Question: I have a jQuery plugin that is use for tabbing menu like this code:
'''
div id="tabsWithStyle" class="style-tabs">
<ul>
<li>
<asp:LinkButton ID="Tozih" OnClick="Tozih_Click" href="#facebook" runat="server"><div class="icon picasa-icon">twDyH</div></asp:LinkButton>
</li>
<li>
<asp:LinkButton ID="books" OnClick="books_Click" runat="server"><div class="icon picasa-icon">khtb</div></asp:LinkButton>
</li>
<li>
<asp:LinkButton ID="jozve" OnClick="jozve_Click" href="#facebook" runat="server"><div class="icon picasa-icon">jzwh</div></asp:LinkButton>
</li>
</ul>
'''
and the jQuery is:
'''
<script type="text/javascript">
$(function () {
$('#tabsWithStyle').tabs();
});
</script>
'''
also #facebook is a div
'''
<div id="facebook">
countent
</div>
'''
Edit : it's server-side event (C# code).
My problem is that 'onClick' events don't work when I click on it
What's my problem ?
Edit 2 :

Edit 3:
'''
protected void books_Click(object sender, EventArgs e)
{
Response.Redirect("NewsFeed.aspx");
}
'''
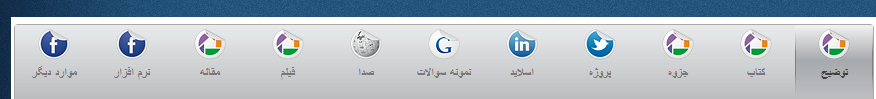
Answer: Try this
'''
$("#Tozih").on("click", function(event){
alert("clicked on Tozih");
});
'''